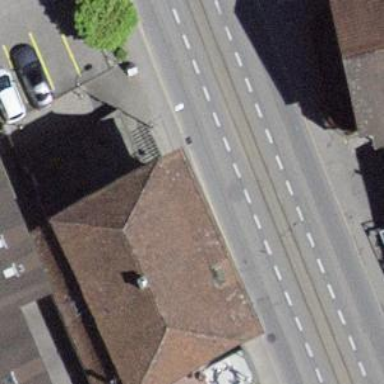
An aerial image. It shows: Set of steps on the road.